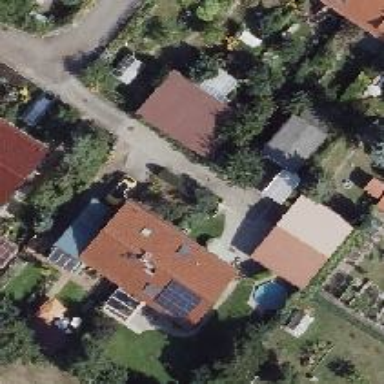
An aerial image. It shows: Semidetached house.